Interaction volume radius: 10 \u00c5
Interaction volume height: 10 \u00c5
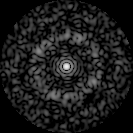
Disorder parameter: 0.8641